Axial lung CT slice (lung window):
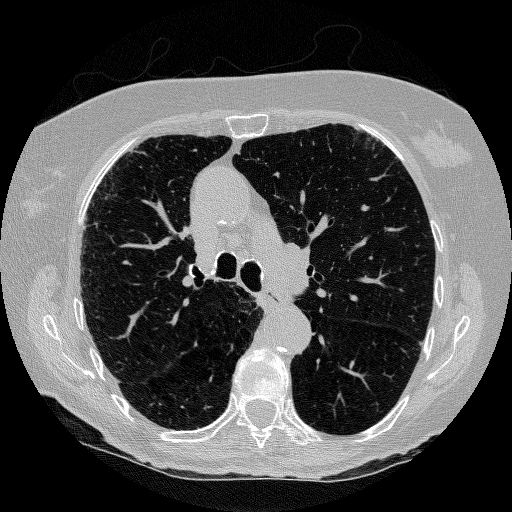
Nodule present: no